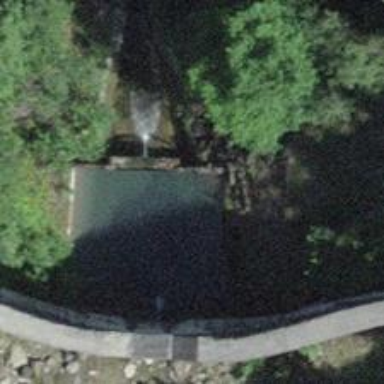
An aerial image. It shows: Dam along waterway.